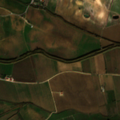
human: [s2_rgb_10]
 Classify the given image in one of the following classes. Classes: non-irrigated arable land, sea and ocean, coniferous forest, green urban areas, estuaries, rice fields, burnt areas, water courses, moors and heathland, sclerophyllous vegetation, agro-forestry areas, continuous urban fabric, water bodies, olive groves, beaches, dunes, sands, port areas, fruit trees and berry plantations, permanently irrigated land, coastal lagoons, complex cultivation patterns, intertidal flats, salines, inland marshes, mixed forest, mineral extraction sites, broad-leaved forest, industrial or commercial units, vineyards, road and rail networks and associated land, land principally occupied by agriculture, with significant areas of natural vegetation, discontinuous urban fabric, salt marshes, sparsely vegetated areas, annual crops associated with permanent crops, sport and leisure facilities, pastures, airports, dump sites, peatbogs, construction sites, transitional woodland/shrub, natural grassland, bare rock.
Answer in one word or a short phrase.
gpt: discontinuous urban fabric, permanently irrigated land, vineyards, complex cultivation patterns